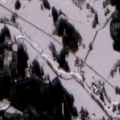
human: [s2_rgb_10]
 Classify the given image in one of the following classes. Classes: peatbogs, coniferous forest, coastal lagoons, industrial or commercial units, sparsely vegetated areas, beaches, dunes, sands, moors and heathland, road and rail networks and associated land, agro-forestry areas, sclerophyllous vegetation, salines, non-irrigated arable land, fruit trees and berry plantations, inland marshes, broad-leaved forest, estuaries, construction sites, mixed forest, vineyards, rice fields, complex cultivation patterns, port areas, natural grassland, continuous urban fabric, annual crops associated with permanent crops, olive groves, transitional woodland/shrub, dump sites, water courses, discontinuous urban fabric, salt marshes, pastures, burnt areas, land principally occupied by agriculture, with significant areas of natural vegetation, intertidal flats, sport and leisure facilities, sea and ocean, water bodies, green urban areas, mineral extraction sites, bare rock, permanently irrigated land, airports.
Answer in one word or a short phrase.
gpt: non-irrigated arable land, land principally occupied by agriculture, with significant areas of natural vegetation, coniferous forest, transitional woodland/shrub